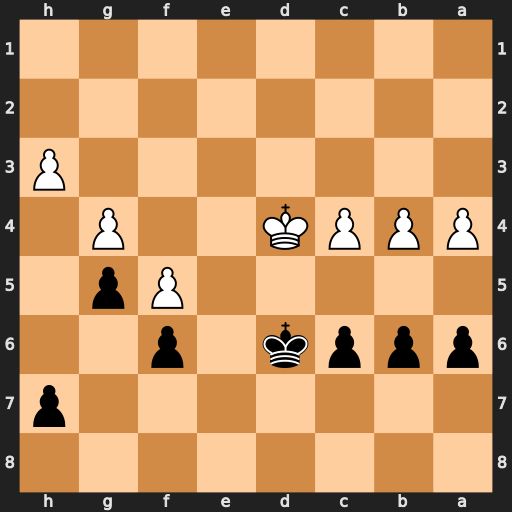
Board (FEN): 8/7p/pppk1p2/5Pp1/PPPK2P1/7P/8/8
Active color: b
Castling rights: -
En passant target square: -
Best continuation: c5+ bxc5+ bxc5+ Ke4 a5 h4 gxh4 Kf4 h6